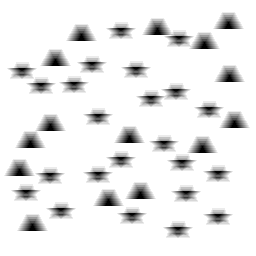
Squares: 0
Triangles: 15
Stars: 23
Total shapes: 38